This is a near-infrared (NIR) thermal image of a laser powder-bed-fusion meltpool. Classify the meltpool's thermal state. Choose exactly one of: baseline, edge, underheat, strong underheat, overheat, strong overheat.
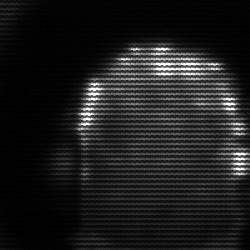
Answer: baseline